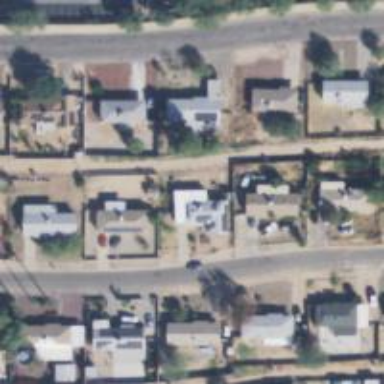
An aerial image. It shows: Alley classified as service road.